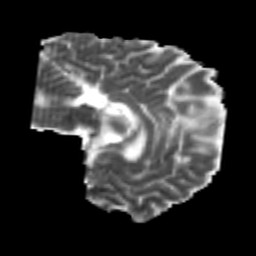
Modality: MD
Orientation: sagittal
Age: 24
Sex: male
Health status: healthy
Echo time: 0.074 s